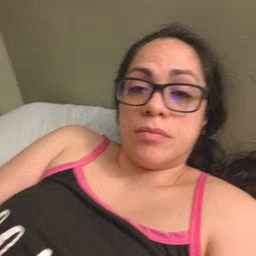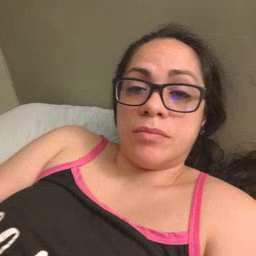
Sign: say